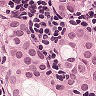
Metastatic tissue present: yes